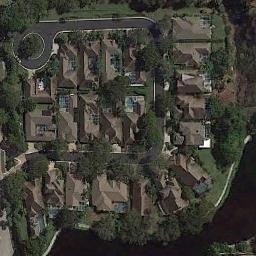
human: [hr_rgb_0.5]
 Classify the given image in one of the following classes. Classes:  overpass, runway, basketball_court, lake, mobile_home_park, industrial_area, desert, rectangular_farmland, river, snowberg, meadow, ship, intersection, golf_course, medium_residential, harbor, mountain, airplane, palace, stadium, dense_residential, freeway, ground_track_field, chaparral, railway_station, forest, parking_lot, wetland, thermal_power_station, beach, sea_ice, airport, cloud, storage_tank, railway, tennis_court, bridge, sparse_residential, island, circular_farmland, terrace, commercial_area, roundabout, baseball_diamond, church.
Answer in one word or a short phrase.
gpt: dense_residential